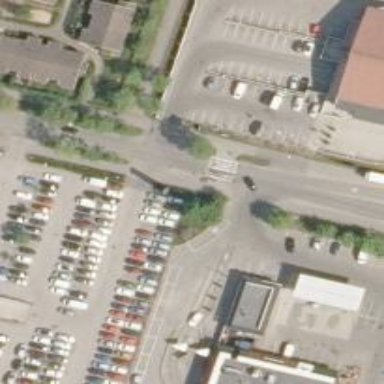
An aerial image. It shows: Uncontrolled road crossing.